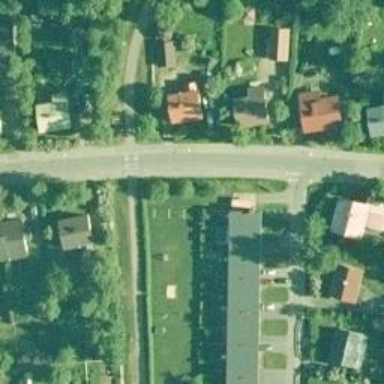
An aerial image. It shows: Cycleway.